Question: I needed to check a webpage's response time, so I visited the site on Chrome, opened Devtools and switched to the tab to check the response time:

As you can see, there are two times: The first one is 'Finish' and the second one is 'Load'.
I think 'Finish' is the time taken to load the whole page with all the resources including delays, but what is 'Load'? I thought if I add all these times together I would get the time for 'Load' but this isn't the case.
What would be considered the response time of this website, 'Load' or 'Finish'?
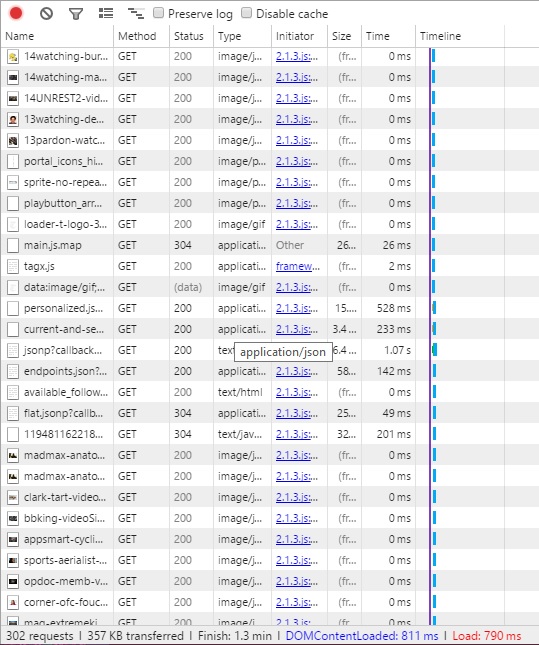
Answer: The 'Finish' time in Chrome Devtools includes the asynchronously loading (non blocking) objects/elements on the page which may continue downloading way after the 'onLoad' event for the page has fired.
The response time for a website generally means the 'Load' time, because that is user perceivable, and at this point user can see that the browser has finished loading and page is ready on their screen.
The 'Finish' time, although technically also a response time, doesn't have as much end-user implication.
In some cases, it seems that the 'Finish' timer never stops but continues increasing, so it may not be the best assessment of web page response time.